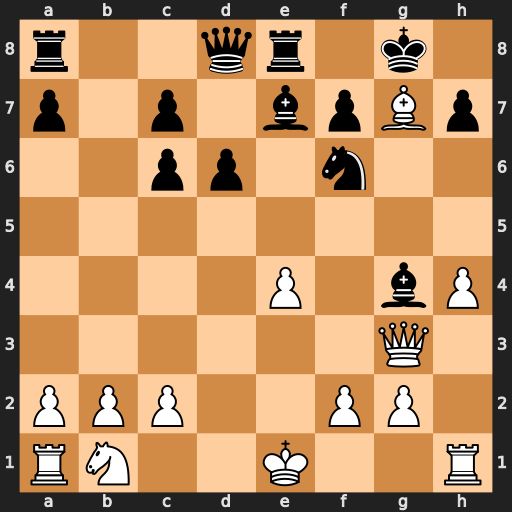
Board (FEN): r2qr1k1/p1p1bpBp/2pp1n2/8/4P1bP/6Q1/PPP2PP1/RN2K2R
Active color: w
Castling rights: KQ
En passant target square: -
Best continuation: Bxf6 Bxf6 Qxg4+